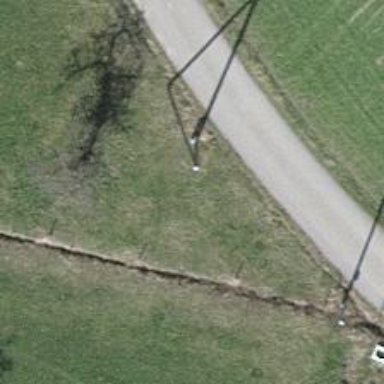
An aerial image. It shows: Guyed pole used for power distribution.